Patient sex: F
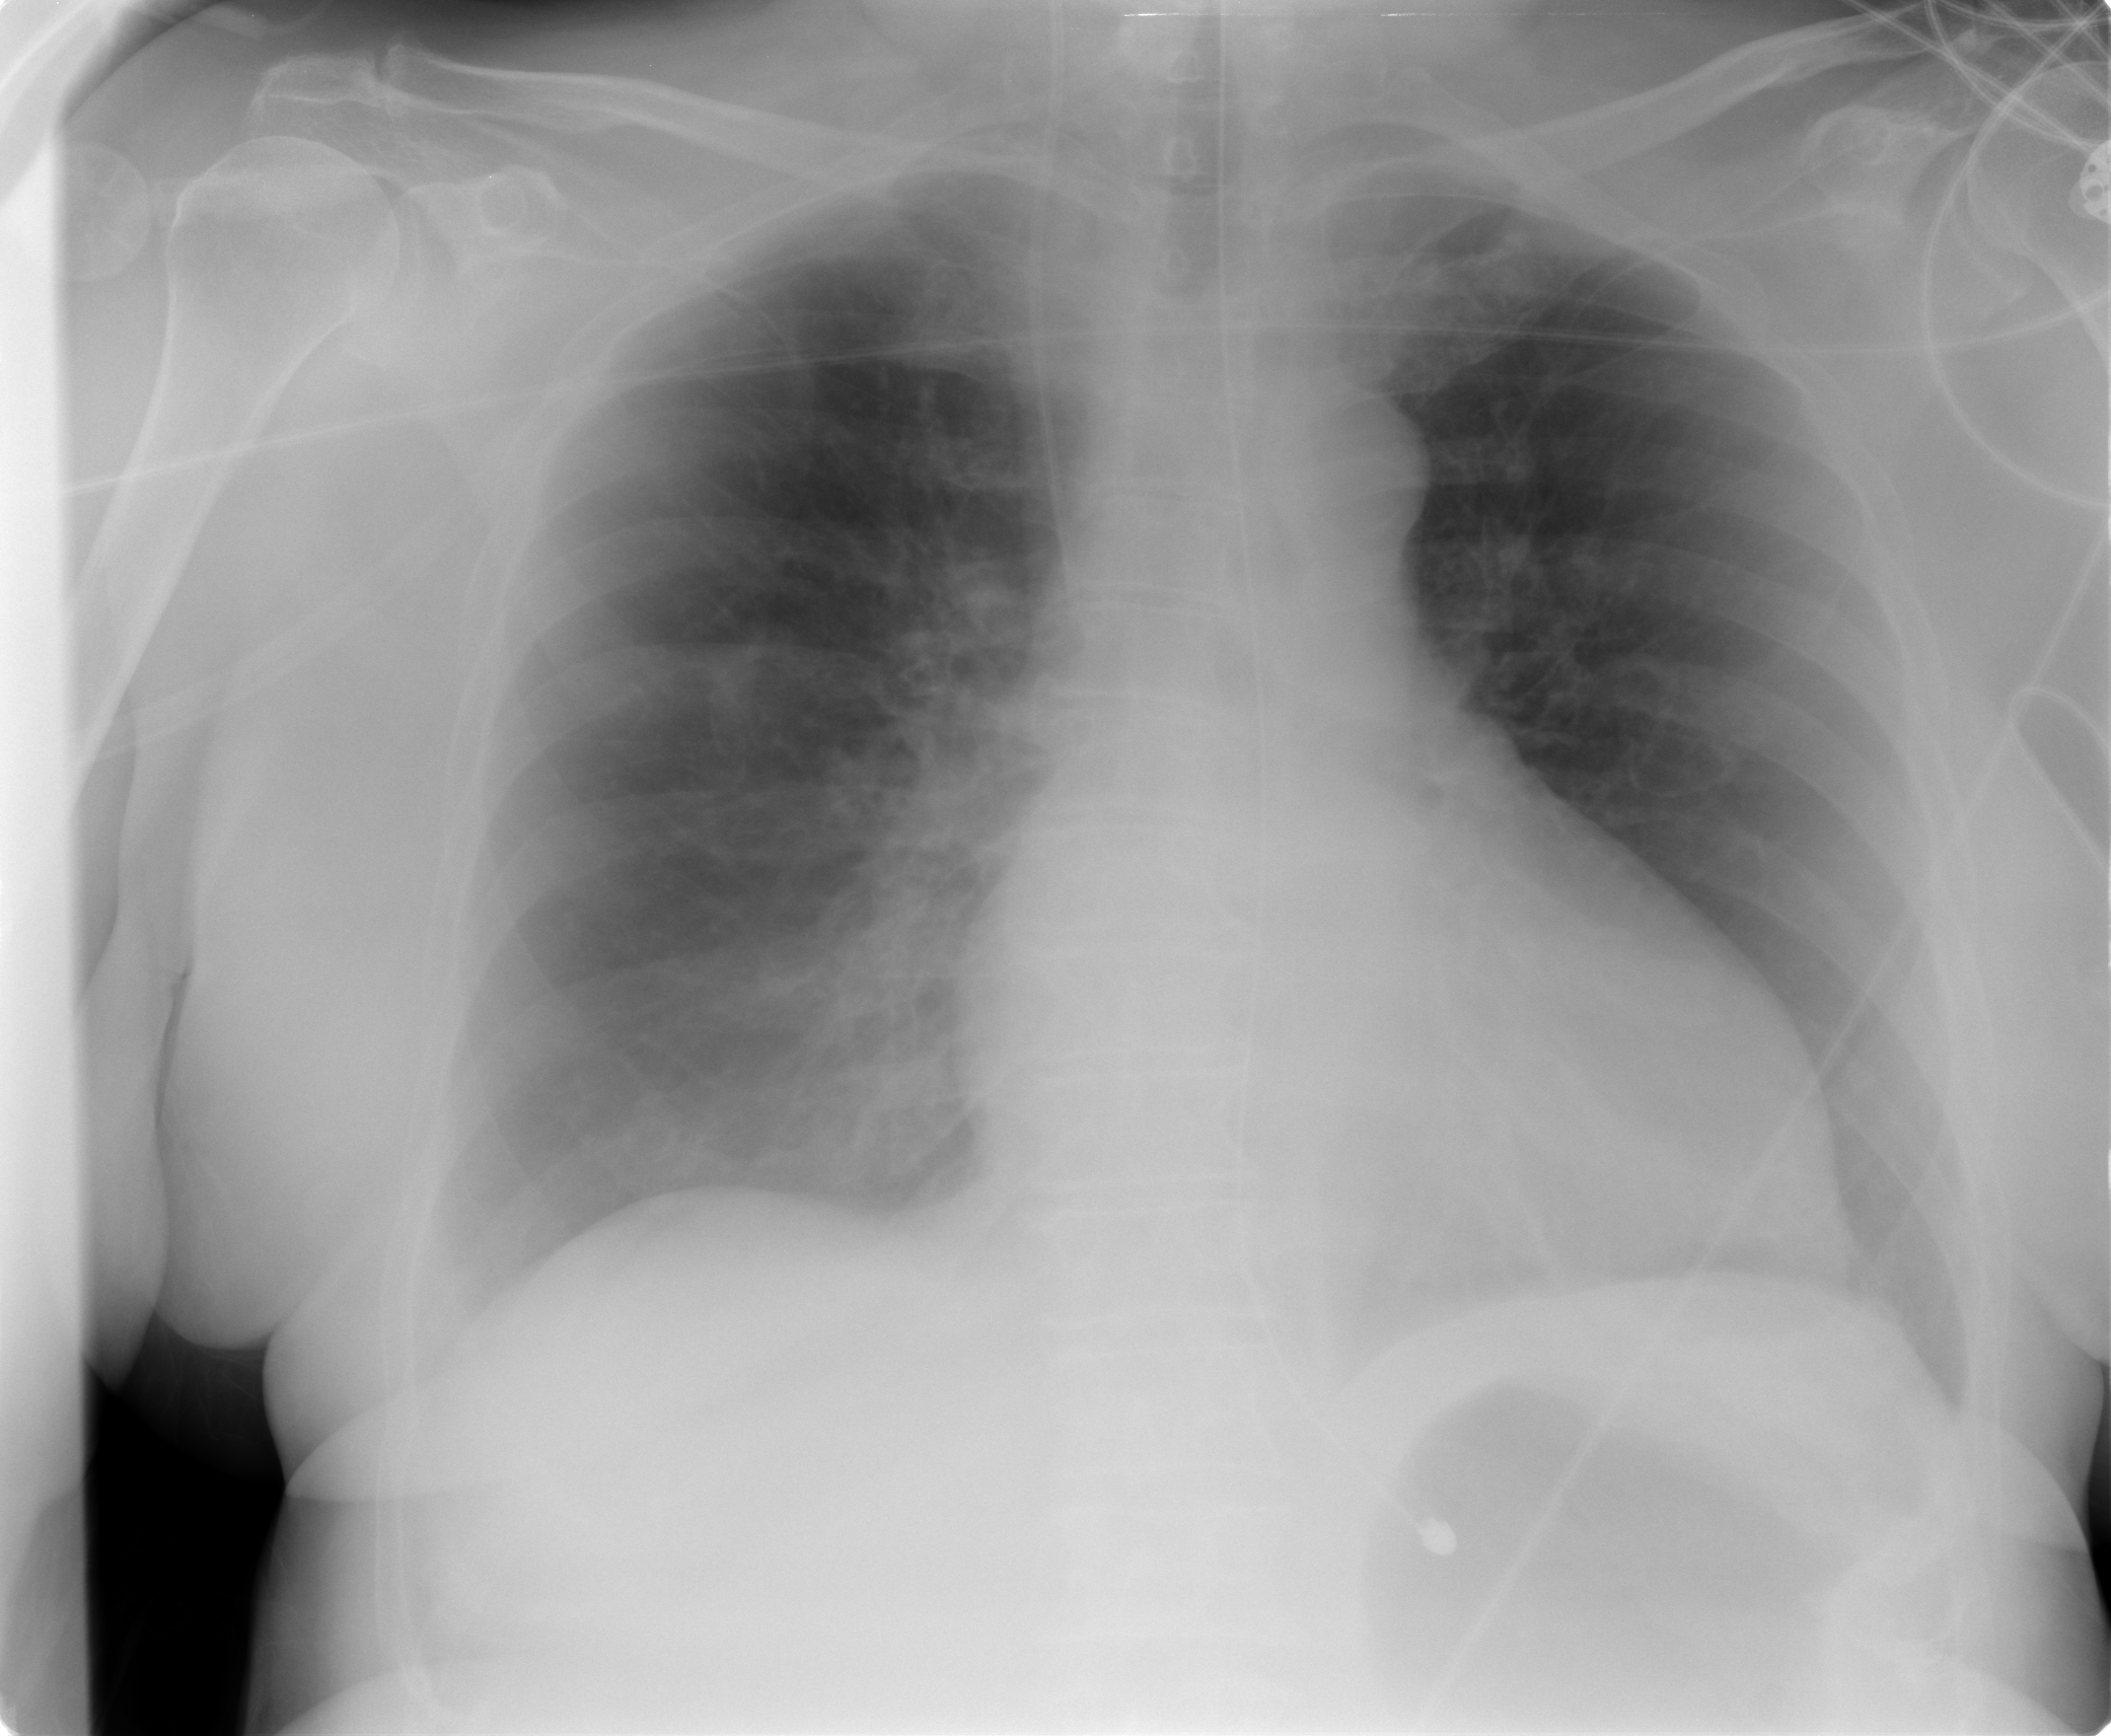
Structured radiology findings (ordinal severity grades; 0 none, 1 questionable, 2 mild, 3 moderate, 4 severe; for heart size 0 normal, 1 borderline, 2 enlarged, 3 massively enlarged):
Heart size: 2
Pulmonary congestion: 0
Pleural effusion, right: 0
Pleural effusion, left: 0
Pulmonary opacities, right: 0
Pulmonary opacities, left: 0
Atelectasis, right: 2
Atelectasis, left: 0